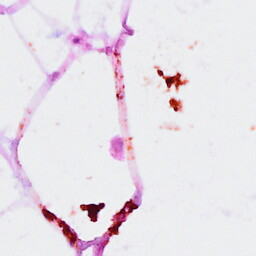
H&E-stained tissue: Breast